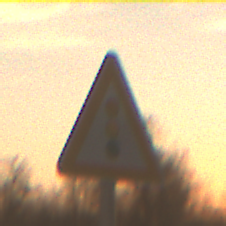
Verkehrszeichen: Lichtzeichenanlage
Umgebung: Outdoor, Nature
Tageszeit: SunriseSunset
Wetter: PartlyCloudy
Licht: Natural
Jahreszeit: NotSpecified
Kontrast: LowContrast